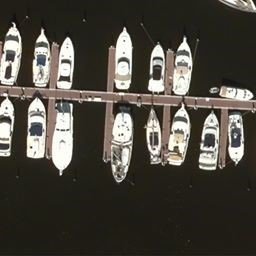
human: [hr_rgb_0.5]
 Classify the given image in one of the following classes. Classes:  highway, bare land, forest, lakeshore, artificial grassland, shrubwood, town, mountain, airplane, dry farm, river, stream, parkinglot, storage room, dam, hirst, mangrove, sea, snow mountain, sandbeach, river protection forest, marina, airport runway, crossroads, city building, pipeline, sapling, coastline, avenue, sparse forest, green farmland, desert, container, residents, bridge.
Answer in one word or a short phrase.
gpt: marina